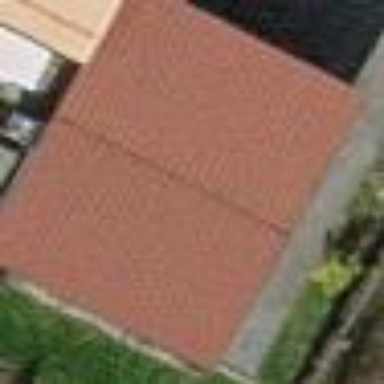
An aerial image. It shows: Garage building.